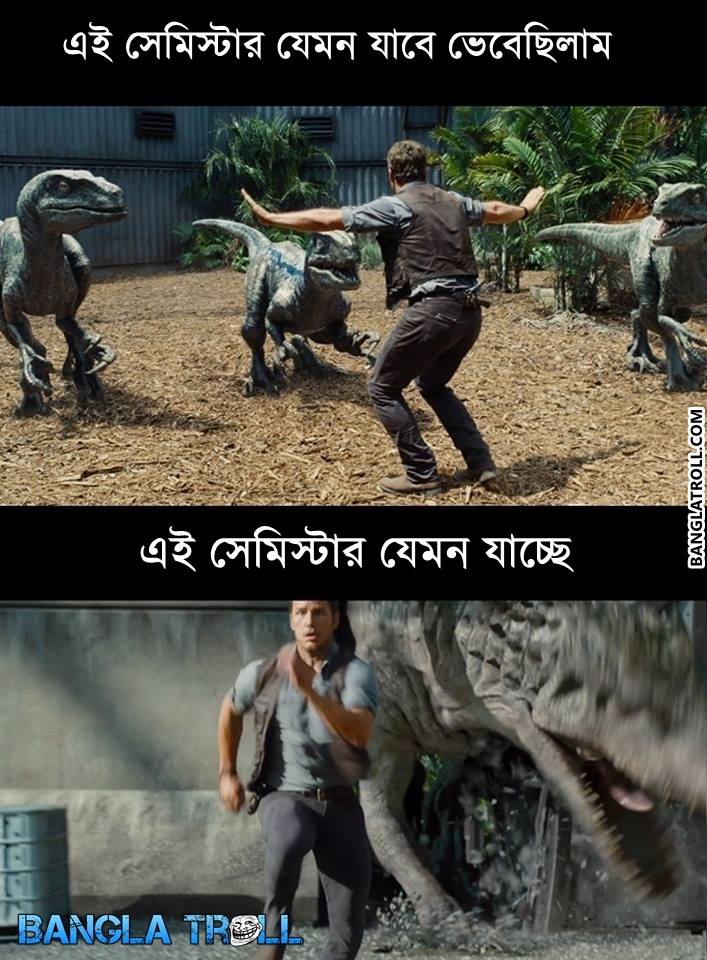
Text: এই সেমিস্টার যেমন যাবে ভেবেছিলাম এই সেমিস্টার যেমন যাচ্ছে
Label: Non Hate